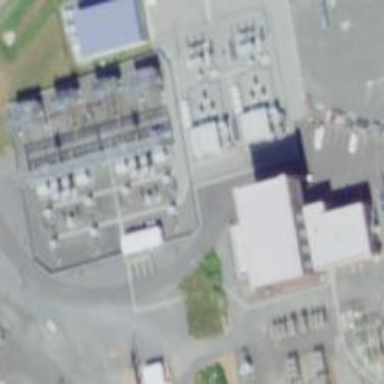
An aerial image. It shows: Switch for power supply.